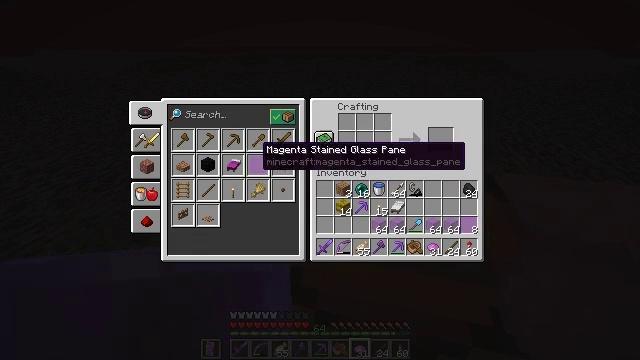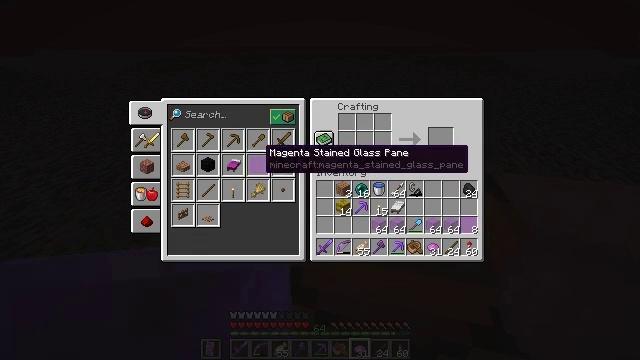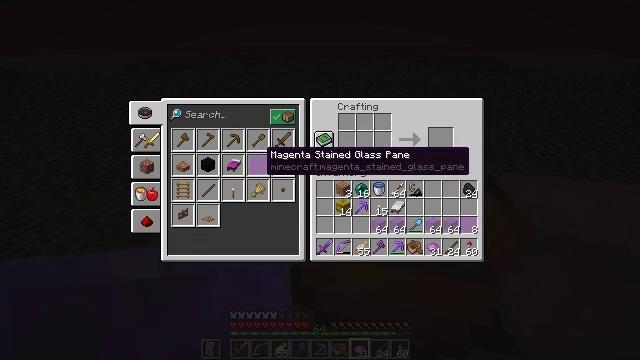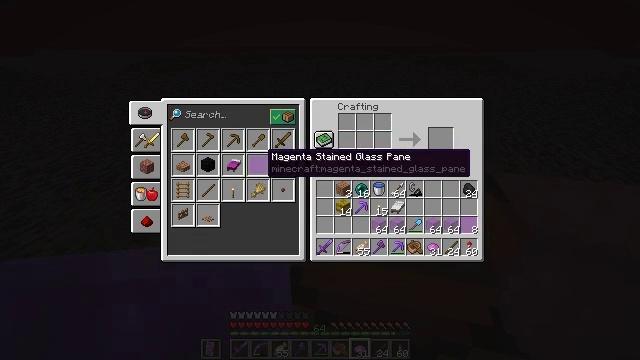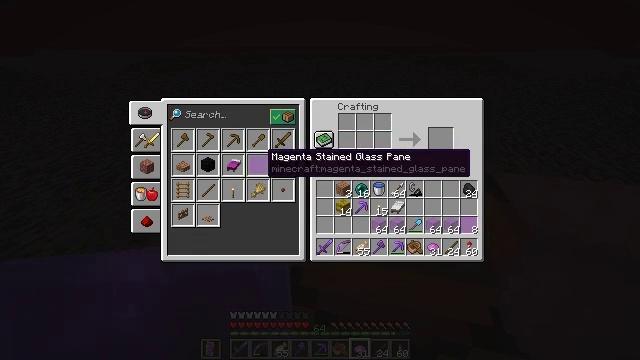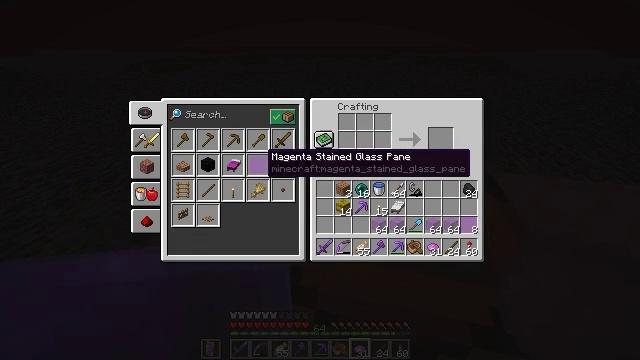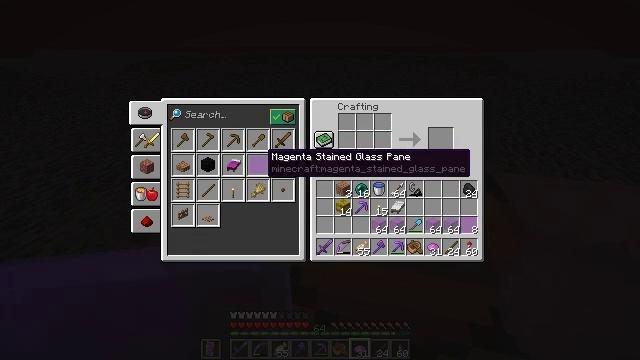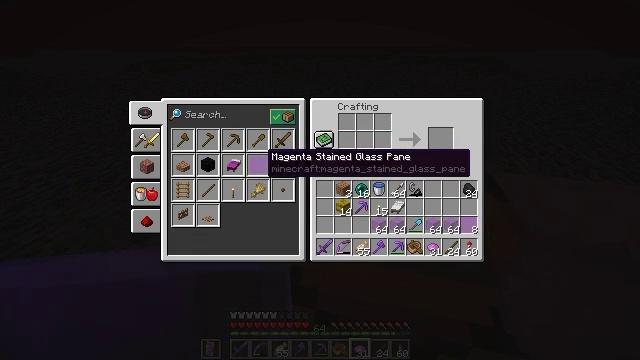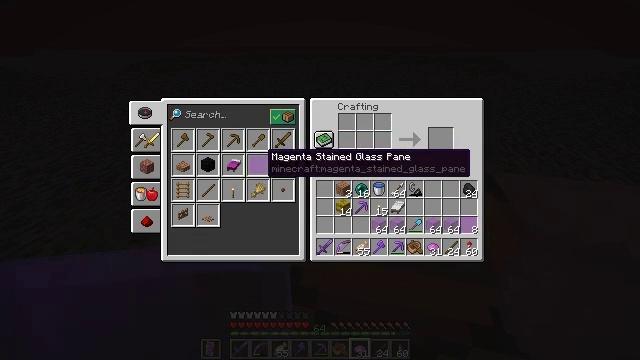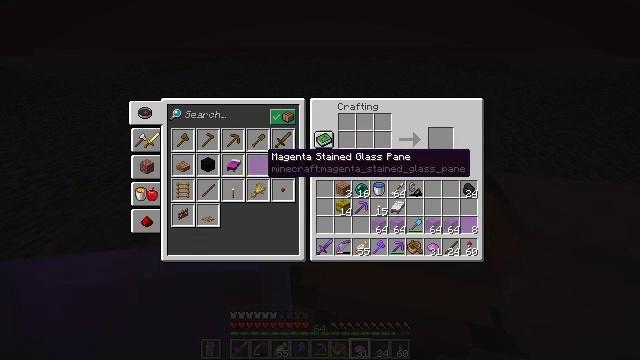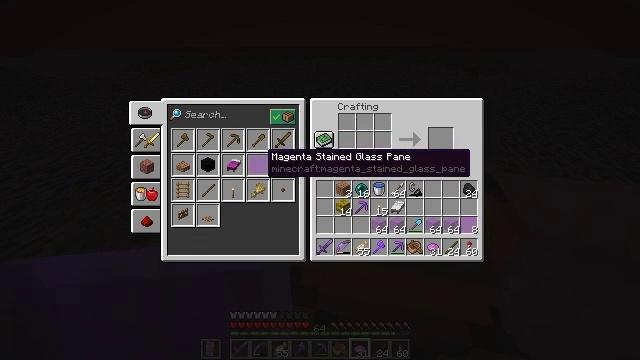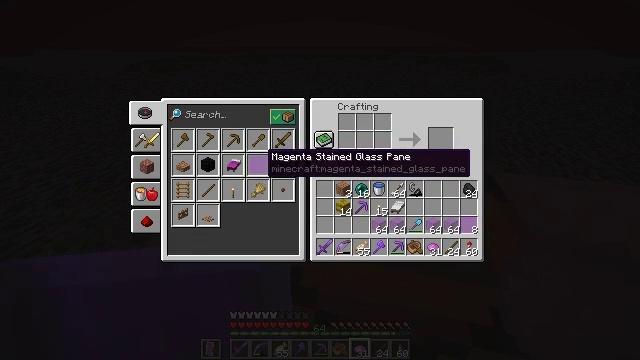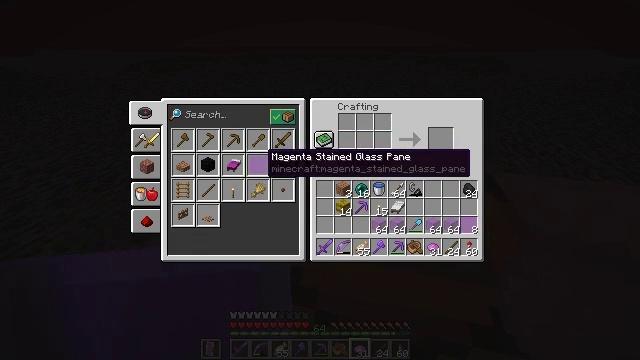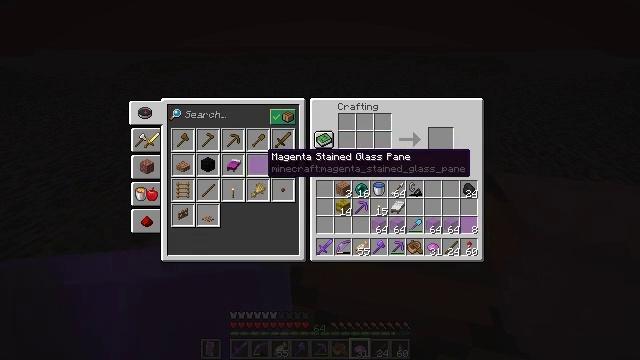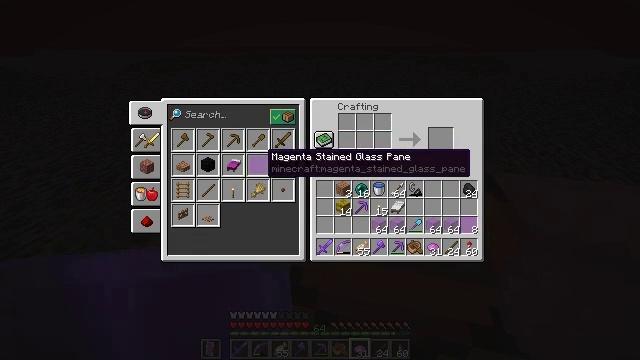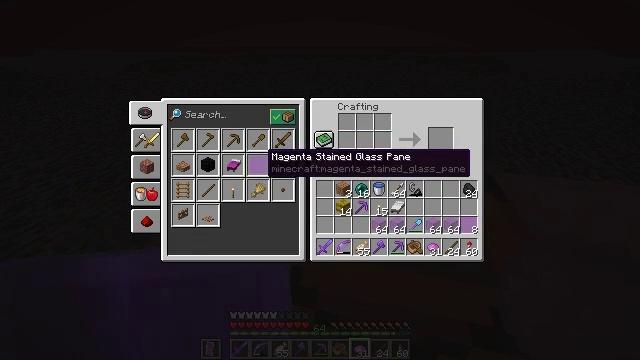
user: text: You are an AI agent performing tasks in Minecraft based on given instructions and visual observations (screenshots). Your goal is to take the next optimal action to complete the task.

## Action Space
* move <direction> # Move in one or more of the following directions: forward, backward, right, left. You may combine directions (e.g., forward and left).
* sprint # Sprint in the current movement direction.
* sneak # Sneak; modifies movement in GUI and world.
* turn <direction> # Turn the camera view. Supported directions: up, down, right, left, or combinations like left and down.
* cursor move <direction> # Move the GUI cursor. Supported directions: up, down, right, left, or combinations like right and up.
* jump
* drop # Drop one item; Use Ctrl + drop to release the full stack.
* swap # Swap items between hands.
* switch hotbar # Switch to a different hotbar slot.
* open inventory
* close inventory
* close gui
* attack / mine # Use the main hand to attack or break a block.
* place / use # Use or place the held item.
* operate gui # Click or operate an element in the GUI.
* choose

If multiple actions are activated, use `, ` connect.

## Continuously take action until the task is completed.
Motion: motion action
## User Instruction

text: Craft magenta stained glass pane with magenta stained glass.
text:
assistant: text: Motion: sneak
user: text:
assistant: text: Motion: sneak
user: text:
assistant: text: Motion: sneak
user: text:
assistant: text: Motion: sneak
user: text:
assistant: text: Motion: sneak
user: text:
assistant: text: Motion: sneak
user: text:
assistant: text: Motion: sneak
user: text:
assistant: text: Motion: sneak
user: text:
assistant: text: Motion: sneak
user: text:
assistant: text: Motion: sneak
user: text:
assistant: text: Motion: sneak
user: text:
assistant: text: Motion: sneak, operate gui
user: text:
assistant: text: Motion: sneak, operate gui
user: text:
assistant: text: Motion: sneak, operate gui
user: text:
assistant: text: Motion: sneak, operate gui
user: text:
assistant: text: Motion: sneak, operate gui
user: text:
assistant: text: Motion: sneak, operate gui
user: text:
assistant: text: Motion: sneak, operate gui
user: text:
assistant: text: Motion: sneak, operate gui
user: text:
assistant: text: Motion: sneak, operate gui
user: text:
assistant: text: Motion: sneak, operate gui
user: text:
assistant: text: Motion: sneak
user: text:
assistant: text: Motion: sneak
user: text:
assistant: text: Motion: sneak, cursor move right
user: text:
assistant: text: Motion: sneak, cursor move right
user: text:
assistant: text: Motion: sneak, cursor move right and up
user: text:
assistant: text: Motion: sneak, cursor move right
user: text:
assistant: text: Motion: sneak, cursor move right
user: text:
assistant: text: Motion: sneak
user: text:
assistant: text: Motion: sneak